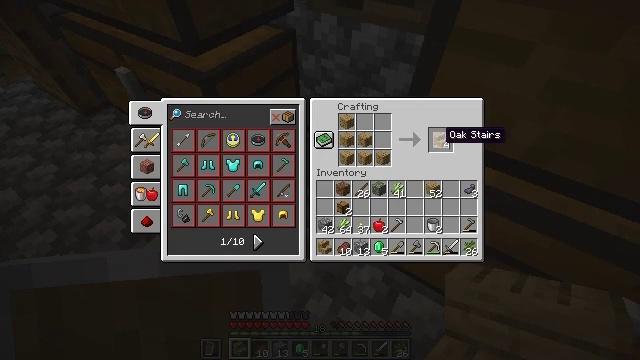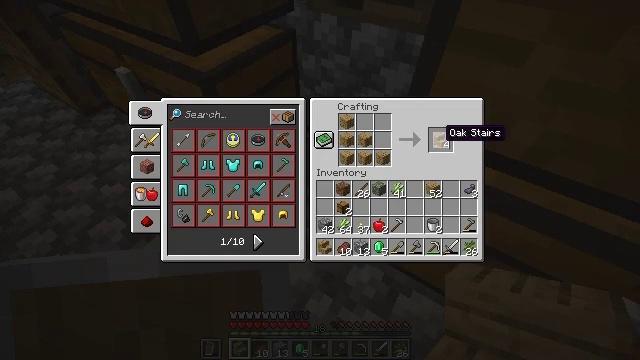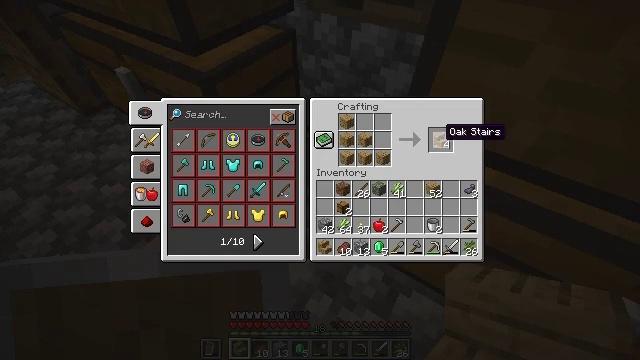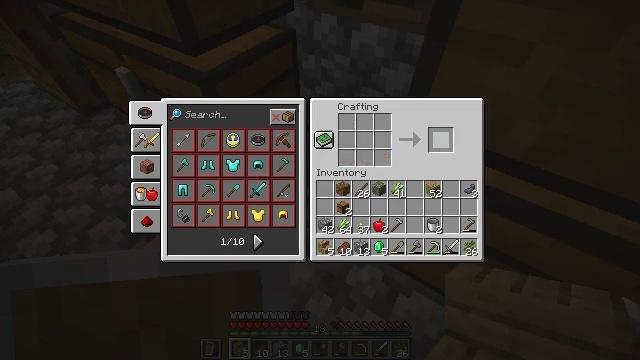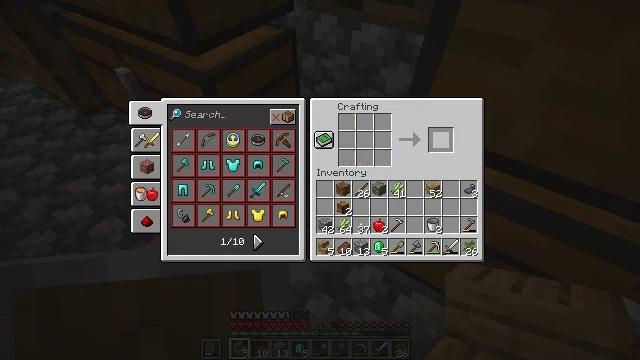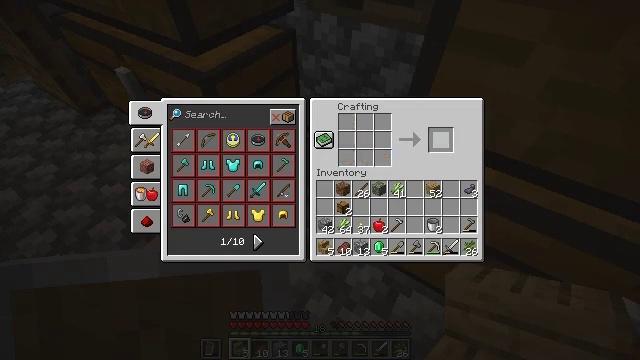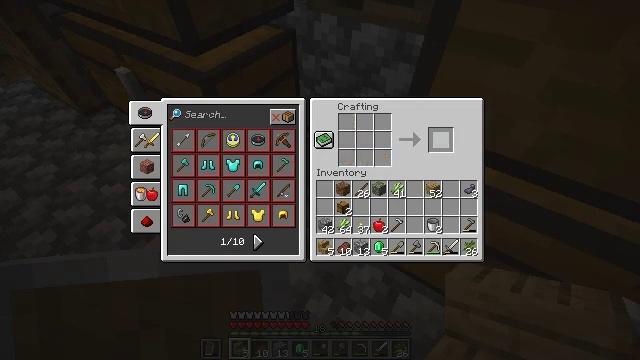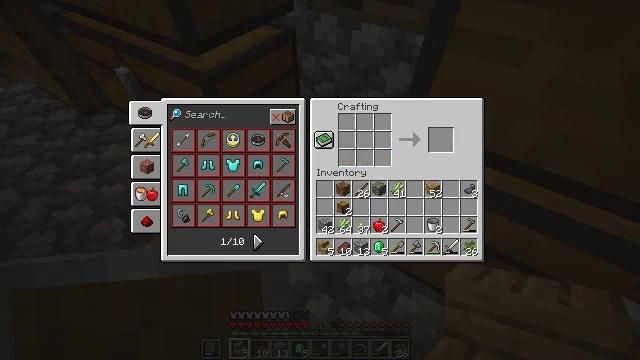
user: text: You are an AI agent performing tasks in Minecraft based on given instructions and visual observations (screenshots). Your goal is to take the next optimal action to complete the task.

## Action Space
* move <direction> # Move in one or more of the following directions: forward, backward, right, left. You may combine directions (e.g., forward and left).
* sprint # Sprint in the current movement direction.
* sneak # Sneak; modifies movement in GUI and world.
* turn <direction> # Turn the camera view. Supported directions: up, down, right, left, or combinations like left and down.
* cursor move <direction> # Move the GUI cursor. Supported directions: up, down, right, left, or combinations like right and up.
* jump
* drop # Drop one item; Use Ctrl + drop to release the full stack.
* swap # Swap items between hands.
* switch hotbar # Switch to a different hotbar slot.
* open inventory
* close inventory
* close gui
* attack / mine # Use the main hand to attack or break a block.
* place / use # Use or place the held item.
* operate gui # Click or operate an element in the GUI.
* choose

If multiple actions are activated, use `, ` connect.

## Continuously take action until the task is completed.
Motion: motion action
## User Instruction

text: Make stairs using oak planks.
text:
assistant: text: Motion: sneak
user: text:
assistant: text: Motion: sneak
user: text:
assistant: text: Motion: sneak, use / place
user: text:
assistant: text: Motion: sneak, use / place
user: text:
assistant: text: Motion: sneak, use / place
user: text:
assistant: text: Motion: sneak
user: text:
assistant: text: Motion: sneak, turn up
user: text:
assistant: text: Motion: sneak